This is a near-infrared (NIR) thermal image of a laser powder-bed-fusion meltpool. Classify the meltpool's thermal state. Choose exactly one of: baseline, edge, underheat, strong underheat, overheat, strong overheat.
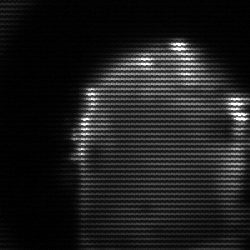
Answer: baseline